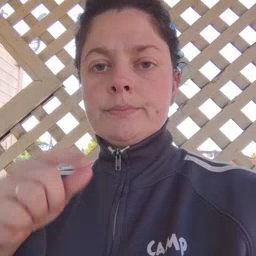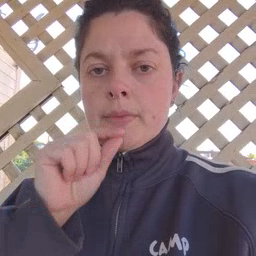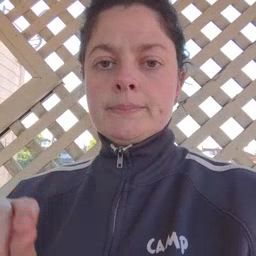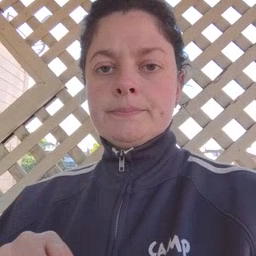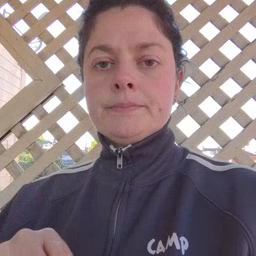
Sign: pen